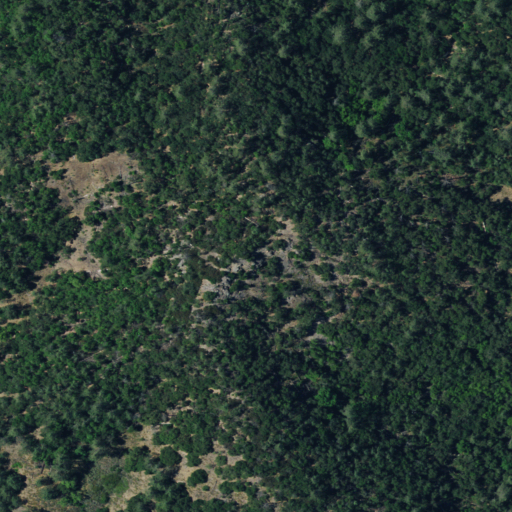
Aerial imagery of mountain in California named Garrity Peak containing evergreen forest, shrub, and mixed forest